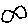
Label: fish